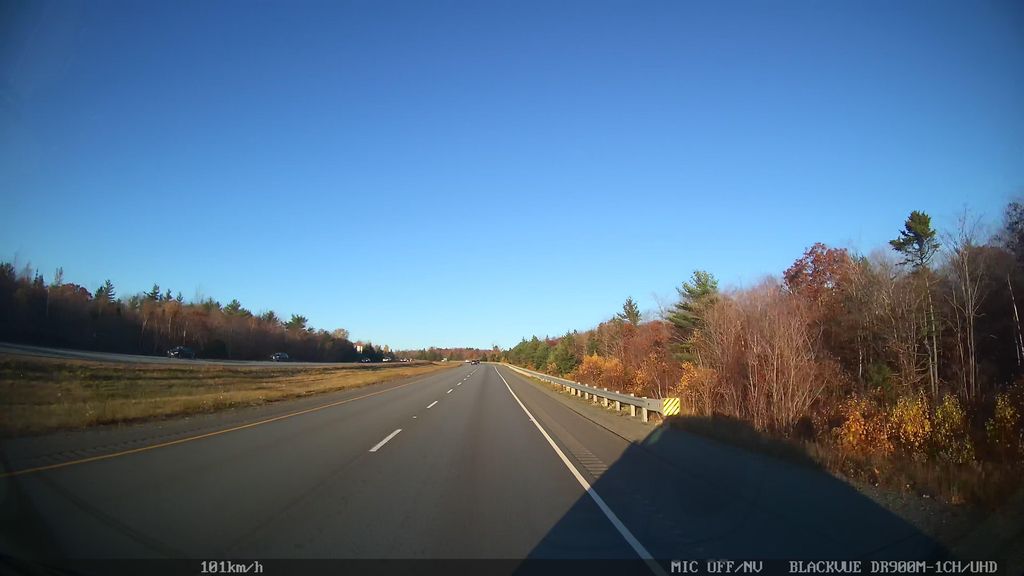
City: halifax